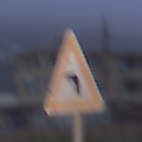
Verkehrszeichen: KurveLinks
Umgebung: Outdoor, Urban
Tageszeit: SunriseSunset
Wetter: Overcast
Licht: Natural
Jahreszeit: NotSpecified
Kontrast: LowContrast